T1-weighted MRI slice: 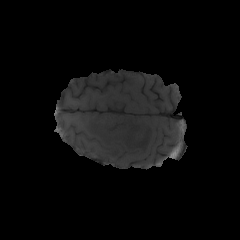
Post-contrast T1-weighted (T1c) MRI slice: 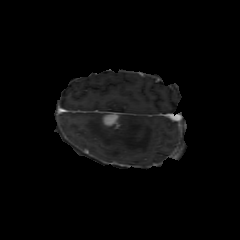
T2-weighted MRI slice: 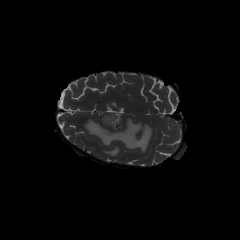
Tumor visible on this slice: yes